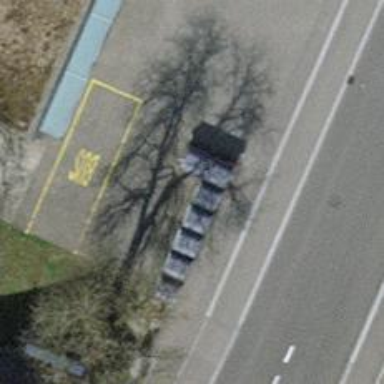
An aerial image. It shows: Recycling container at amenity designated for recycling.